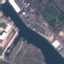
Land use / land cover: River